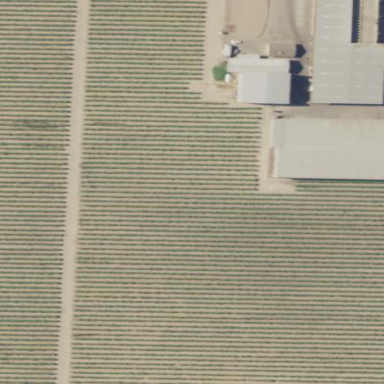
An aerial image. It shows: Beautiful vineyard in the countryside.